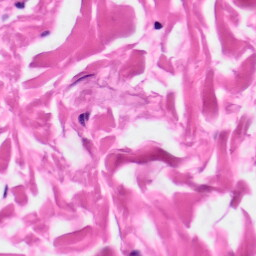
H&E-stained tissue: Skin